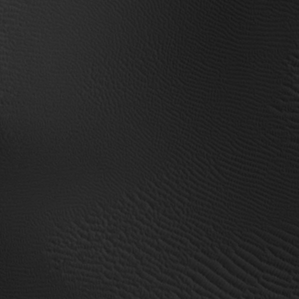
Label: non_frost